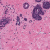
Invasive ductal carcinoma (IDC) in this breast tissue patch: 0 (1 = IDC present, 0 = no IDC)